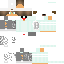
A female human skin with pale skin, wearing brown long hair dressed in a blue tshirt and black pants, featuring a closed mouth.